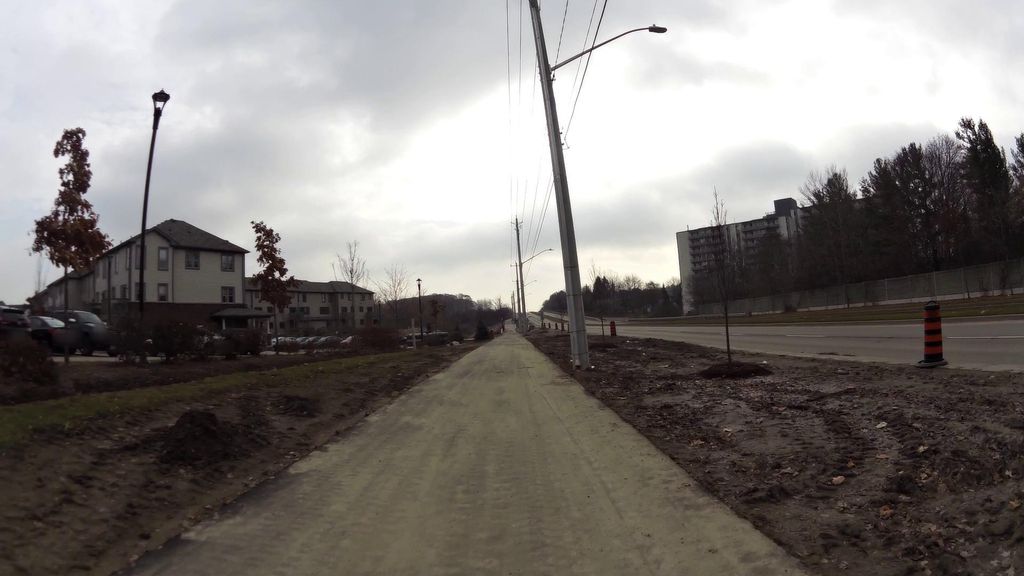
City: kitchener-waterloo